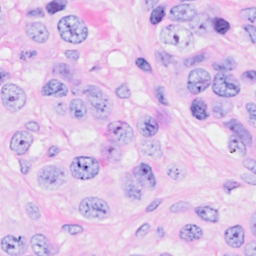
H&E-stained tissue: Breast